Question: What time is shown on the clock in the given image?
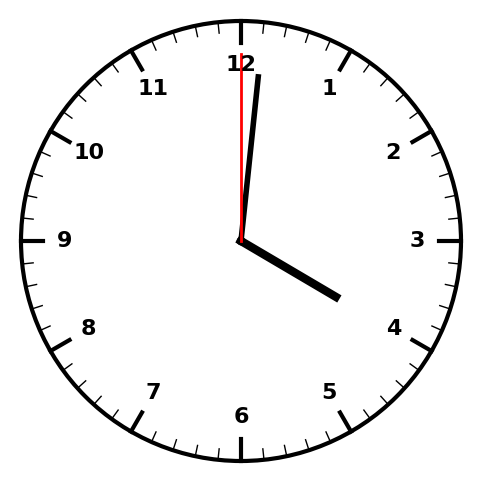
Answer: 04:01:00